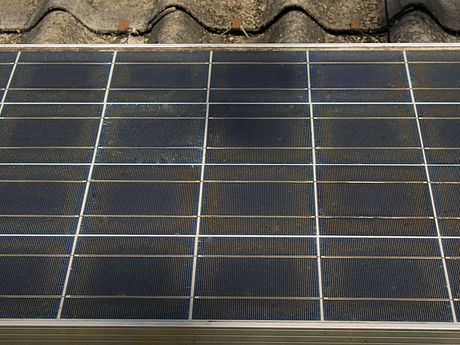
Label: Electrical-damage